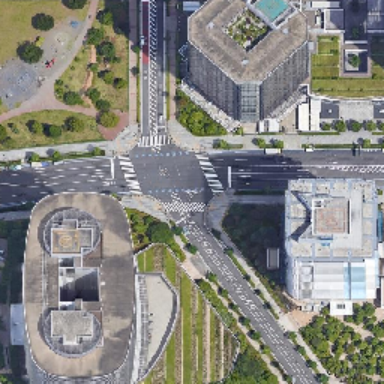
There are three tall buildings on each side of the intersection .